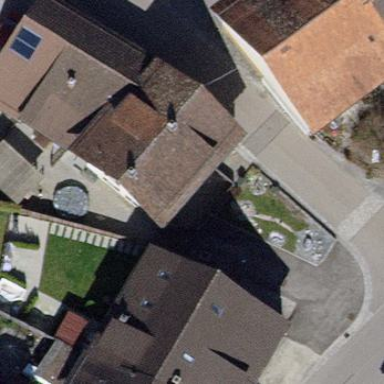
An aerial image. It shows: Building with tile roof.